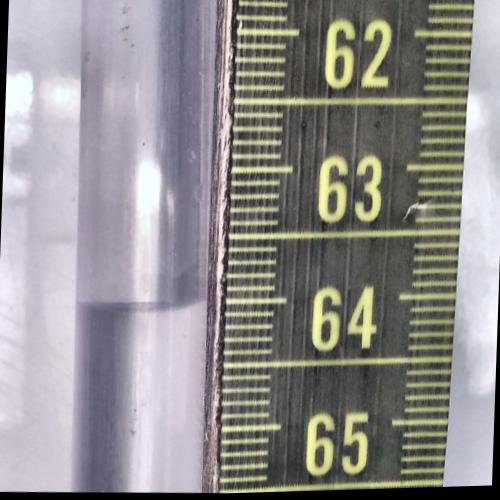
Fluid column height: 64.0 cm